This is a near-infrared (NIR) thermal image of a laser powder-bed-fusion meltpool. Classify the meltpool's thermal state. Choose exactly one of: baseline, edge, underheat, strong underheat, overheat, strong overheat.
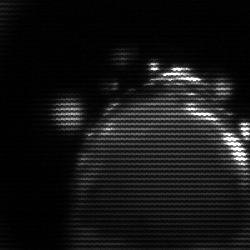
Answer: edge